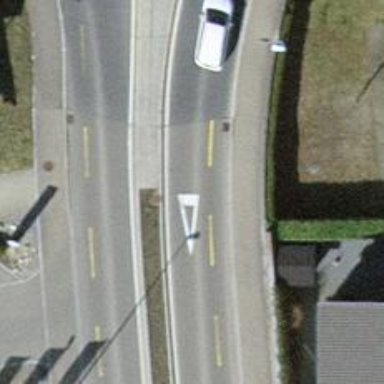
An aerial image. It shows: Secondary road with asphalt surface and designated cycle lane.